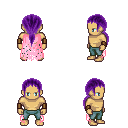
a pixel art fantasy rpg character, male body template, human, tanned skin, pink tattered cape, teal pants, purple ponytail hairstyle, leather bracers, four views (front, back, left, right), 2x2 character sprite sheet, small pixel art, hard edges, no anti-aliasing